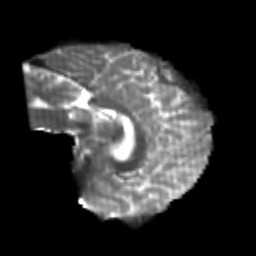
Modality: T2w
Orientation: sagittal
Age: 22
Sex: male
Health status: healthy
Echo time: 0.074 s